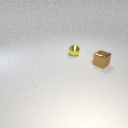
small brown metal cube to the right of small yellow metal sphere